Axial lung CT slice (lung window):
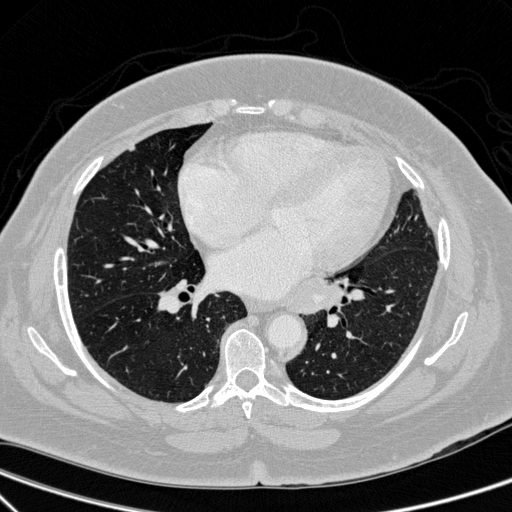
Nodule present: no